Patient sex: F
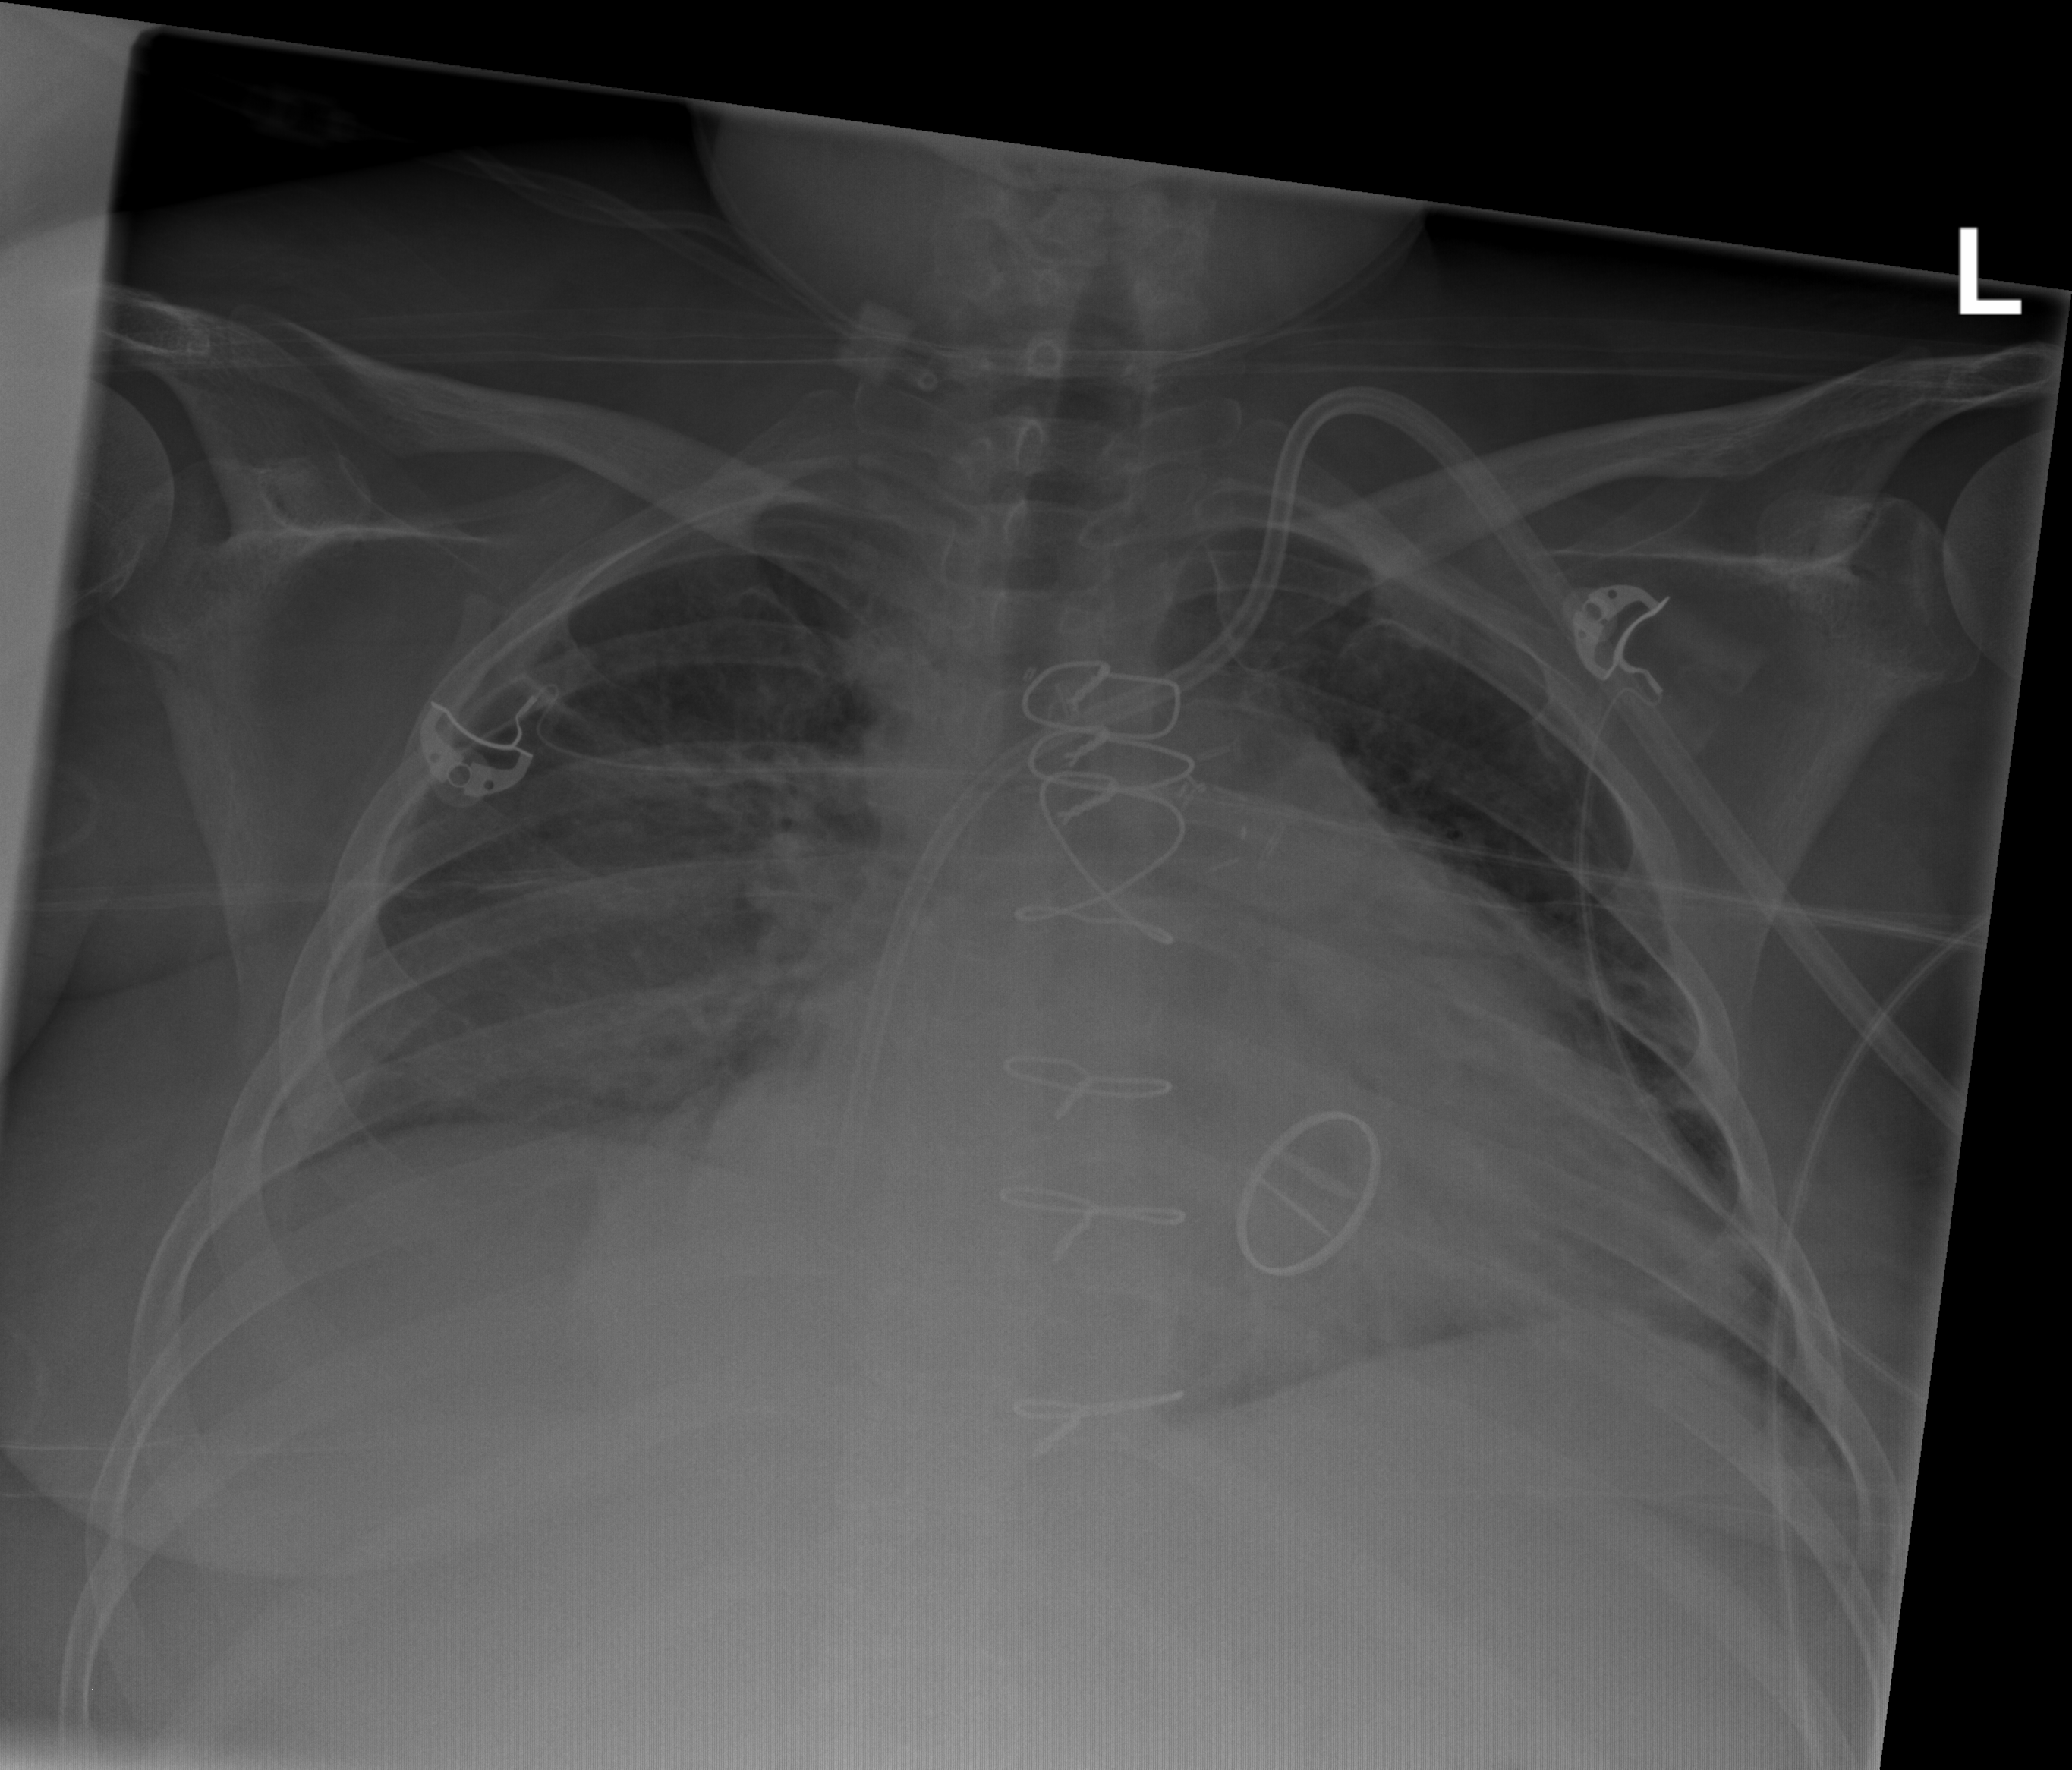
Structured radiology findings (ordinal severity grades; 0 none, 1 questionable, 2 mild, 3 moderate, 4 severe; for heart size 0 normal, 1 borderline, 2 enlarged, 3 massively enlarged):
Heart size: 2
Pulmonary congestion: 0
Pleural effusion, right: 2
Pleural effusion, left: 0
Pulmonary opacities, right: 1
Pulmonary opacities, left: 1
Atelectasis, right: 2
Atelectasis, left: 2